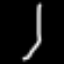
Label: line